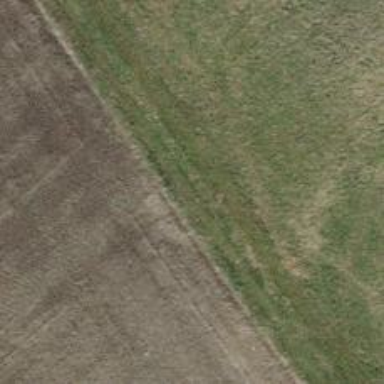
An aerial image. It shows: Track road with grass surface.